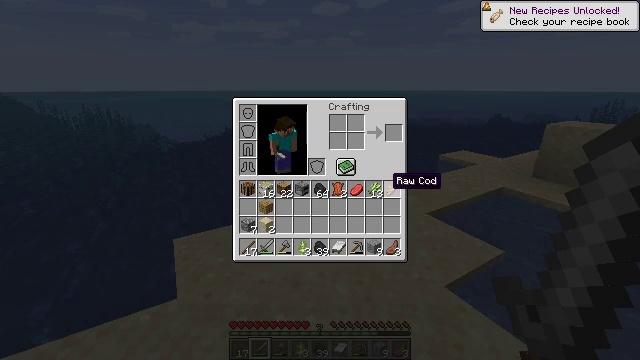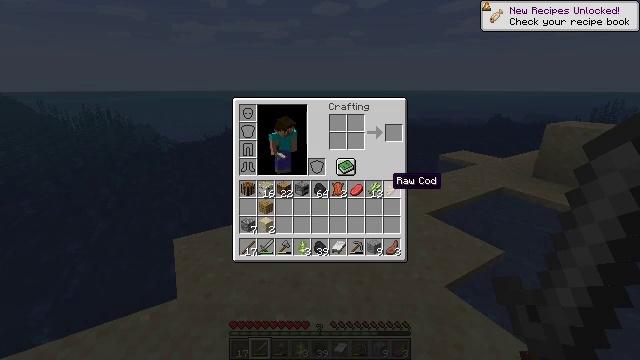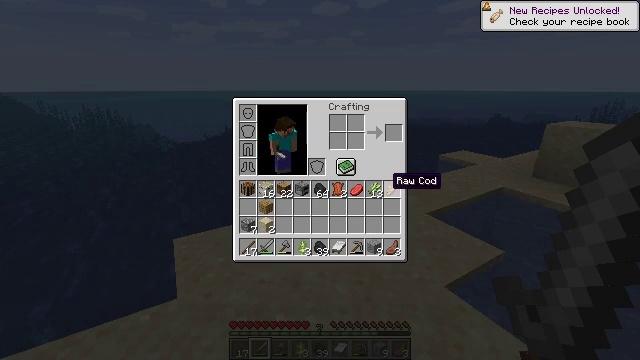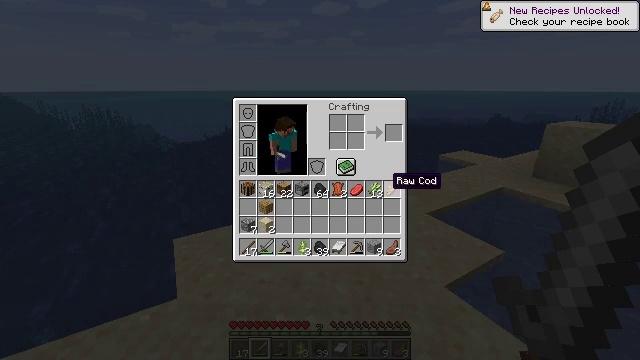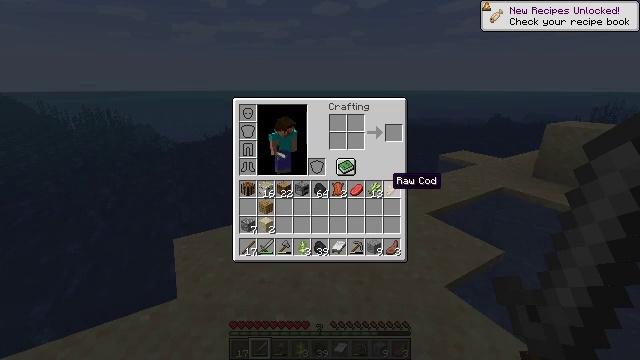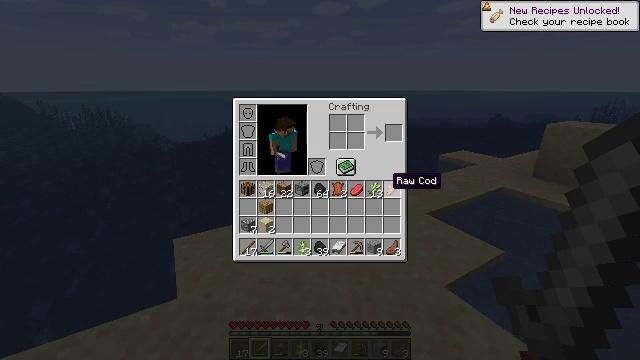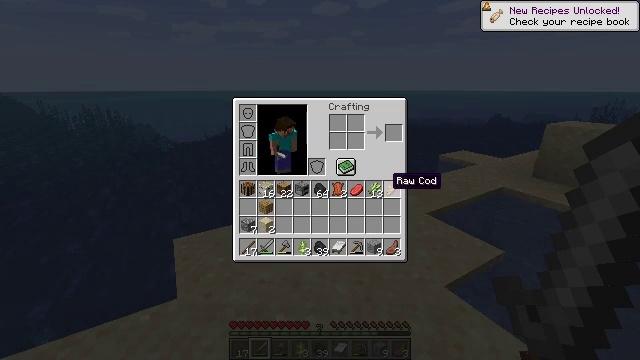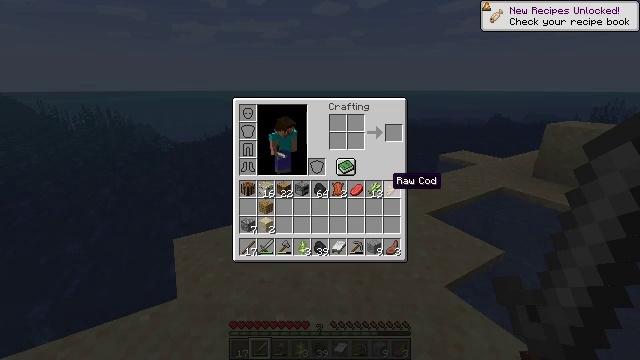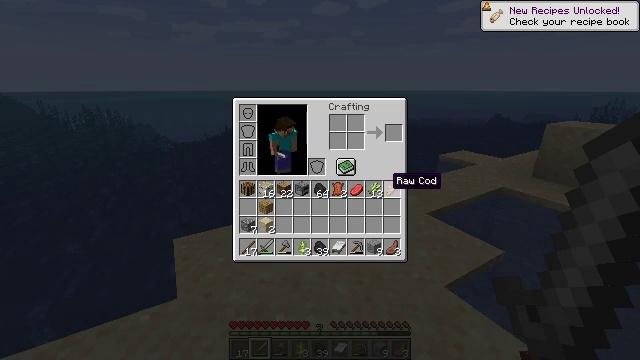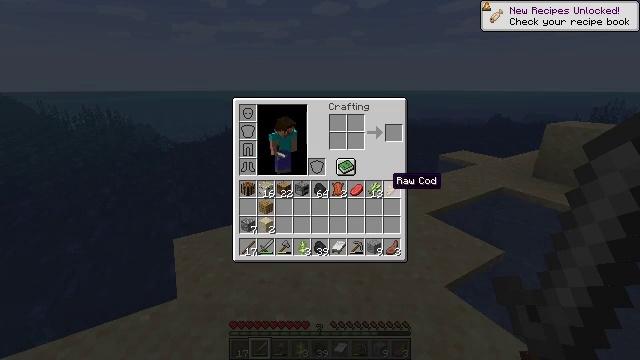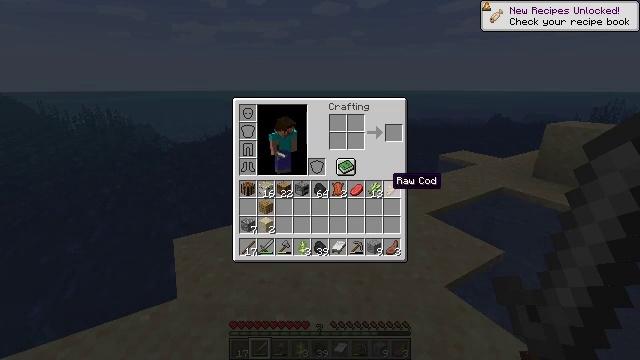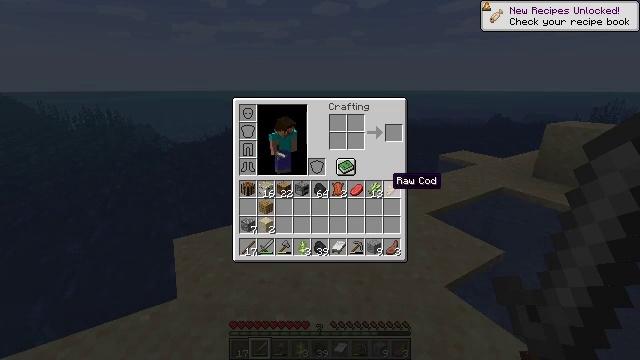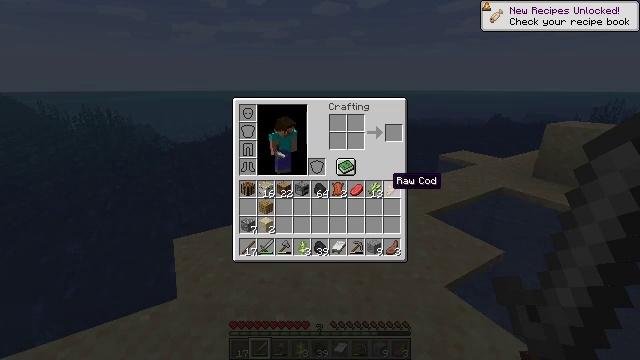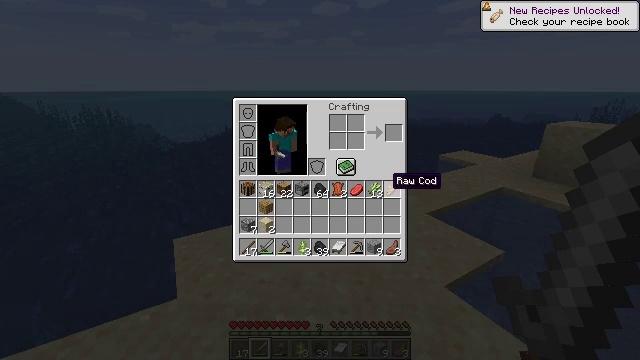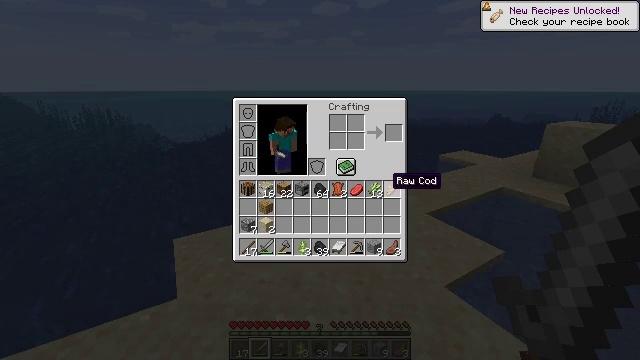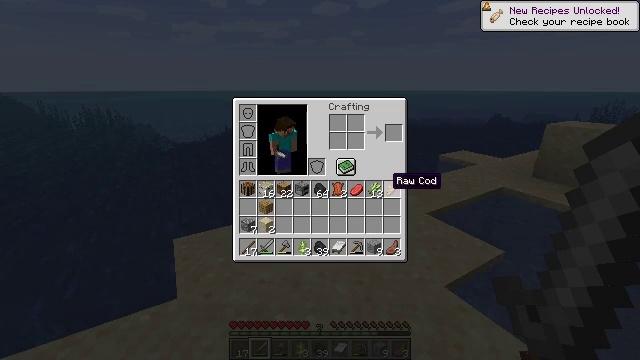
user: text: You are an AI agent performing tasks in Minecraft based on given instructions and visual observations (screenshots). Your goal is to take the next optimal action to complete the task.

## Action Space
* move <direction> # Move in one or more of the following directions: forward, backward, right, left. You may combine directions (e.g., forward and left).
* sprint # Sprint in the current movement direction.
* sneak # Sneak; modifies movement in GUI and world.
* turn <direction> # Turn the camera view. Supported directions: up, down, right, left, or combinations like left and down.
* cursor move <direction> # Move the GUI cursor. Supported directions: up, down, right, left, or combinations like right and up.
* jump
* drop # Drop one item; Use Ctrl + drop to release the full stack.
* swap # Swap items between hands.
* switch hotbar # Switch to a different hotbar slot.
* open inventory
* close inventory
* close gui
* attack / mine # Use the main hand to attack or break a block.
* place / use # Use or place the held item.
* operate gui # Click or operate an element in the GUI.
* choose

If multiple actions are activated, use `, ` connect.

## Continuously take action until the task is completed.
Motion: motion action
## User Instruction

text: Mine the iron ore underground.
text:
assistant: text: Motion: no_op
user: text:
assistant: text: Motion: no_op
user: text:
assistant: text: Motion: no_op
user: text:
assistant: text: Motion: no_op
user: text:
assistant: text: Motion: no_op
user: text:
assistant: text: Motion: no_op
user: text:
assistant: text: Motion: no_op
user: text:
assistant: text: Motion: no_op
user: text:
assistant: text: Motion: no_op
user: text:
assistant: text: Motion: no_op
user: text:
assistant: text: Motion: no_op
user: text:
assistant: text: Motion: no_op
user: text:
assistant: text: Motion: no_op
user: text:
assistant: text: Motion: no_op
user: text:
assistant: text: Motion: no_op
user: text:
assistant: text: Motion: no_op
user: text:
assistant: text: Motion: no_op
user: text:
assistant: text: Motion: no_op
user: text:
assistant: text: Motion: no_op
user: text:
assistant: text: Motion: no_op
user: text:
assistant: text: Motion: no_op
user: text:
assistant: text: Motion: no_op
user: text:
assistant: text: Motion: close inventory
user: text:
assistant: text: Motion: close inventory
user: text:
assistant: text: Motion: close inventory
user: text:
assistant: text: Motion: turn left
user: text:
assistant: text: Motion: turn left
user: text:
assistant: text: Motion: turn left
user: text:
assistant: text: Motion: turn left
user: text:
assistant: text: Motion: turn left